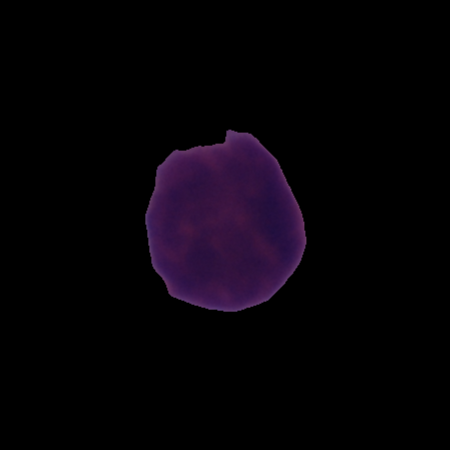
Label: cancer